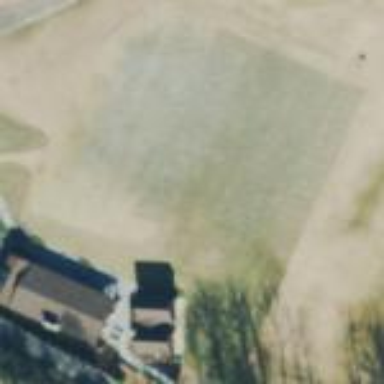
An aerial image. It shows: Golf fairway surrounded by grass.